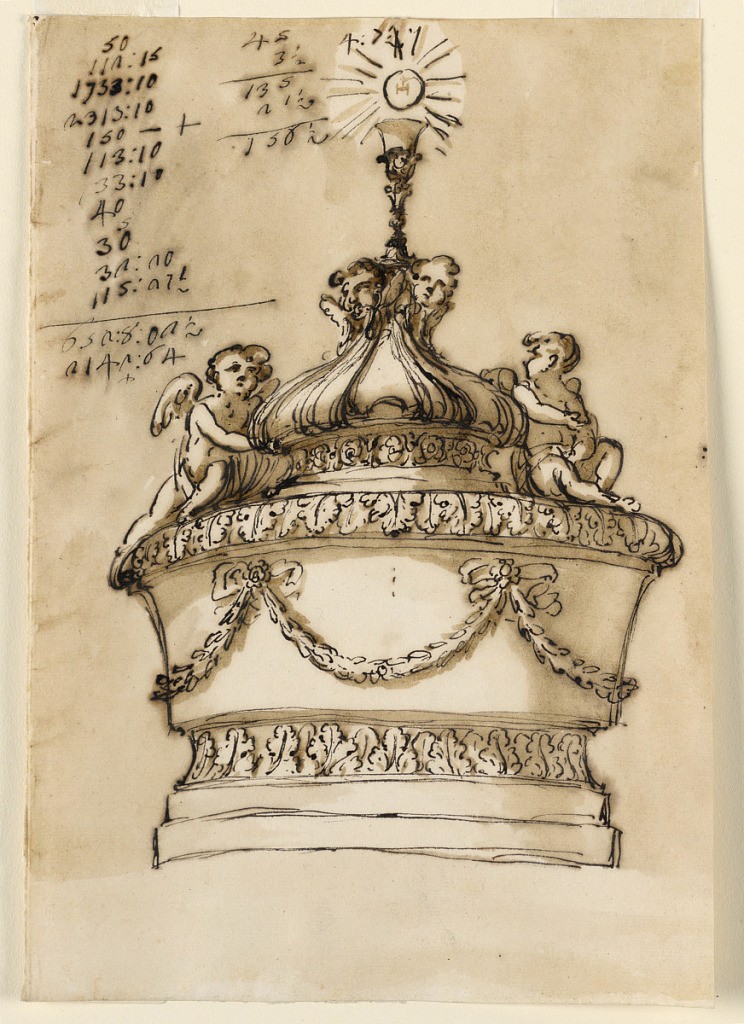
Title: Design for a Baptismal Font
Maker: Giuseppe Barberi, Italian, 1746–1809
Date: ca. 1775
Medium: Pen and brown ink, brush and brown wash on lined off-white laid paper
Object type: Drawing
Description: Below are two plinths and a moulding with leaves. The circular bowl is decorated with festoons, supported by bowknots, and the rim with leaves. The rim has the shape of a short onion cupola, with, above visible, two cherubim supporting a chalice with a host hovering above it. Two angels sit beside the cupola. Usual background.